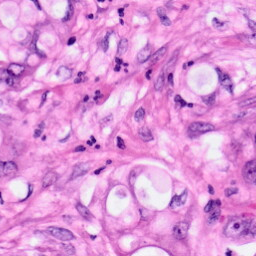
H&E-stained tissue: Pancreatic